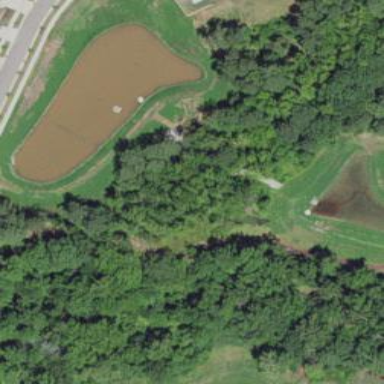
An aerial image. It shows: Serene pond surrounded by nature.